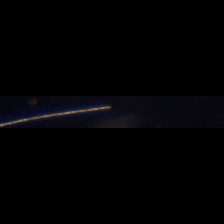
Taxon: Psuedo-nitzschia
Group: Diatoms